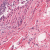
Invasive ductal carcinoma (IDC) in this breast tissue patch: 0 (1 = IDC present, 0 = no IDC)